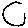
Label: moon